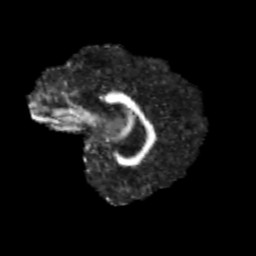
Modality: FA
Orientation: sagittal
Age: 12
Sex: female
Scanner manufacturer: siemens
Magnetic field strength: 3 T
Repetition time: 3.8 s
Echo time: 0.07 s